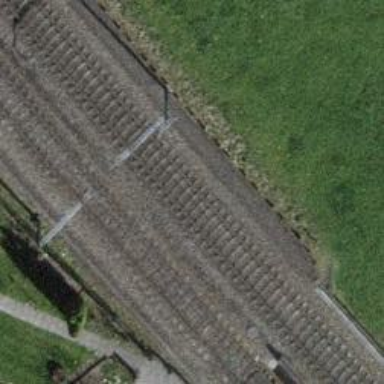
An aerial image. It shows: Bridge over railway with electrified contact lines.